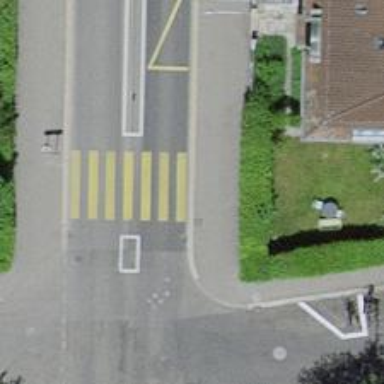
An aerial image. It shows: Kerb serving as barrier.